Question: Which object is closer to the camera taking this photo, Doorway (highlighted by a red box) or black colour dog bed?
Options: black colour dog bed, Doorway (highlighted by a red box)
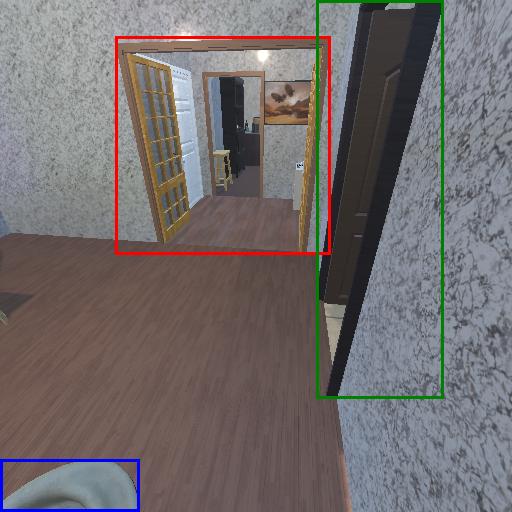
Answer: black colour dog bed